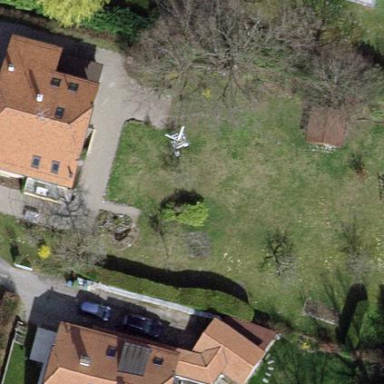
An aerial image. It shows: Garden enclosed by fence.